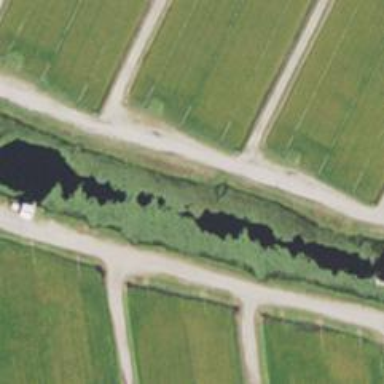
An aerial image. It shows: Canal.